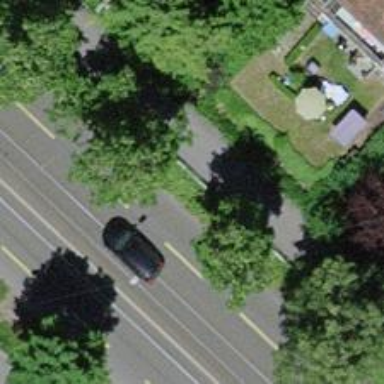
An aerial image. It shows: Avenue lined with trees.